Question: I'm developing where I've 'Steps-1' to 'Step-10' which runs sequentially. In my case for step-4 to Step-7, I've to make conditional decision based on which I've execute 'Step-X, Step-Y' and , 'Step-Z' etc.
Ex: Step-4 - Precondition, if 'Step-X' gives any status other than error, then execute 'Step-4', if 'Step-X' failed then execute 'failedStep()' step.
Step-5 - Precondition, if 'Step-Y' gives any status other than error, then execute 'Step-5', if 'Step-Y' failed then execute 'failedStep()' step.
Step-6 - Precondition, if 'Step-Z' gives any status other than error, then execute 'Step-6', if 'Step-z' failed then execute 'failedStep()' step and the 'step-8' to 'step-10'. I'm looking to do all in a single batch job only.
I've developed some code, but it looks like it's not liking the condition.
> Error - The method on(String) is undefined for the type Step
'''
@Configuration
public class JobConfig {
@Autowired
private JobBuilderFactory jobs;
@Autowired
private StepBuilderFactory steps;
@Autowired
private JdbcTemplate jdbcTemplate;
@Bean
public Step step1() {
return steps.get("step1")
.tasklet((StepContribution contribution, ChunkContext chunkContext) -> {
System.out.println("Step1");
return RepeatStatus.FINISHED;
})
.build();
}
@Bean
public Step step2() {
return steps.get("step2")
.tasklet((StepContribution contribution, ChunkContext chunkContext) -> {
System.out.println("step2");
return RepeatStatus.FINISHED;
})
.build();
}
@Bean
public Step step3() {
return steps.get("step3")
.tasklet((StepContribution contribution, ChunkContext chunkContext) -> {
System.out.println("step3");
return RepeatStatus.FINISHED;
})
.build();
}
@Bean
public Step step4() {
return steps.get("step4")
.tasklet((StepContribution contribution, ChunkContext chunkContext) -> {
System.out.println("step4");
return RepeatStatus.FINISHED;
})
.build();
}
@Bean
public Step step5() {
return steps.get("step5")
.tasklet((StepContribution contribution, ChunkContext chunkContext) -> {
System.out.println("step5");
return RepeatStatus.FINISHED;
})
.build();
}
@Bean
public Step stepX() {
return steps.get("stepX")
.tasklet((StepContribution contribution, ChunkContext chunkContext) -> {
System.out.println("step4Check");
// int update = jdbcTemplate.update("Query", "SBC"); // Perform some meaningful DB operations
int update = 1; // To simulate issue locally !
if(update == 1) {
chunkContext.getStepContext().getStepExecution().setExitStatus(new ExitStatus("COMPLETED"));
}else {
chunkContext.getStepContext().getStepExecution().setExitStatus(new ExitStatus("FAILED"));
}
return RepeatStatus.FINISHED;
})
.build();
}
@Bean
public Step stepY() {
return steps.get("stepY")
.tasklet((StepContribution contribution, ChunkContext chunkContext) -> {
System.out.println("step4Check");
// int update = jdbcTemplate.update("Query", "XYZ"); // Perform some meaningful DB operations
int update = 1; // To simulate issue locally !
if(update == 1) {
chunkContext.getStepContext().getStepExecution().setExitStatus(new ExitStatus("COMPLETED"));
}else {
chunkContext.getStepContext().getStepExecution().setExitStatus(new ExitStatus("FAILED"));
}
return RepeatStatus.FINISHED;
})
.build();
}
@Bean
public Step failedStep() {
return steps.get("failedStep")
.tasklet((contribution, chunkContext) -> {
return RepeatStatus.FINISHED;
})
.build();
}
@Bean
public Job job() {
return jobs.get("job")
.start(step1())
.next(step2())
.next(step3())
.next(stepX().on(ExitStatus.FAILED.getExitCode()).to(failedStep())
.from(stepX()).on("*").to(step4())
.from(stepY()).on(ExitStatus.FAILED.getExitCode()).to(failedStep())
.from(stepY()).on("*").to(step5())
.build();
}
}
'''

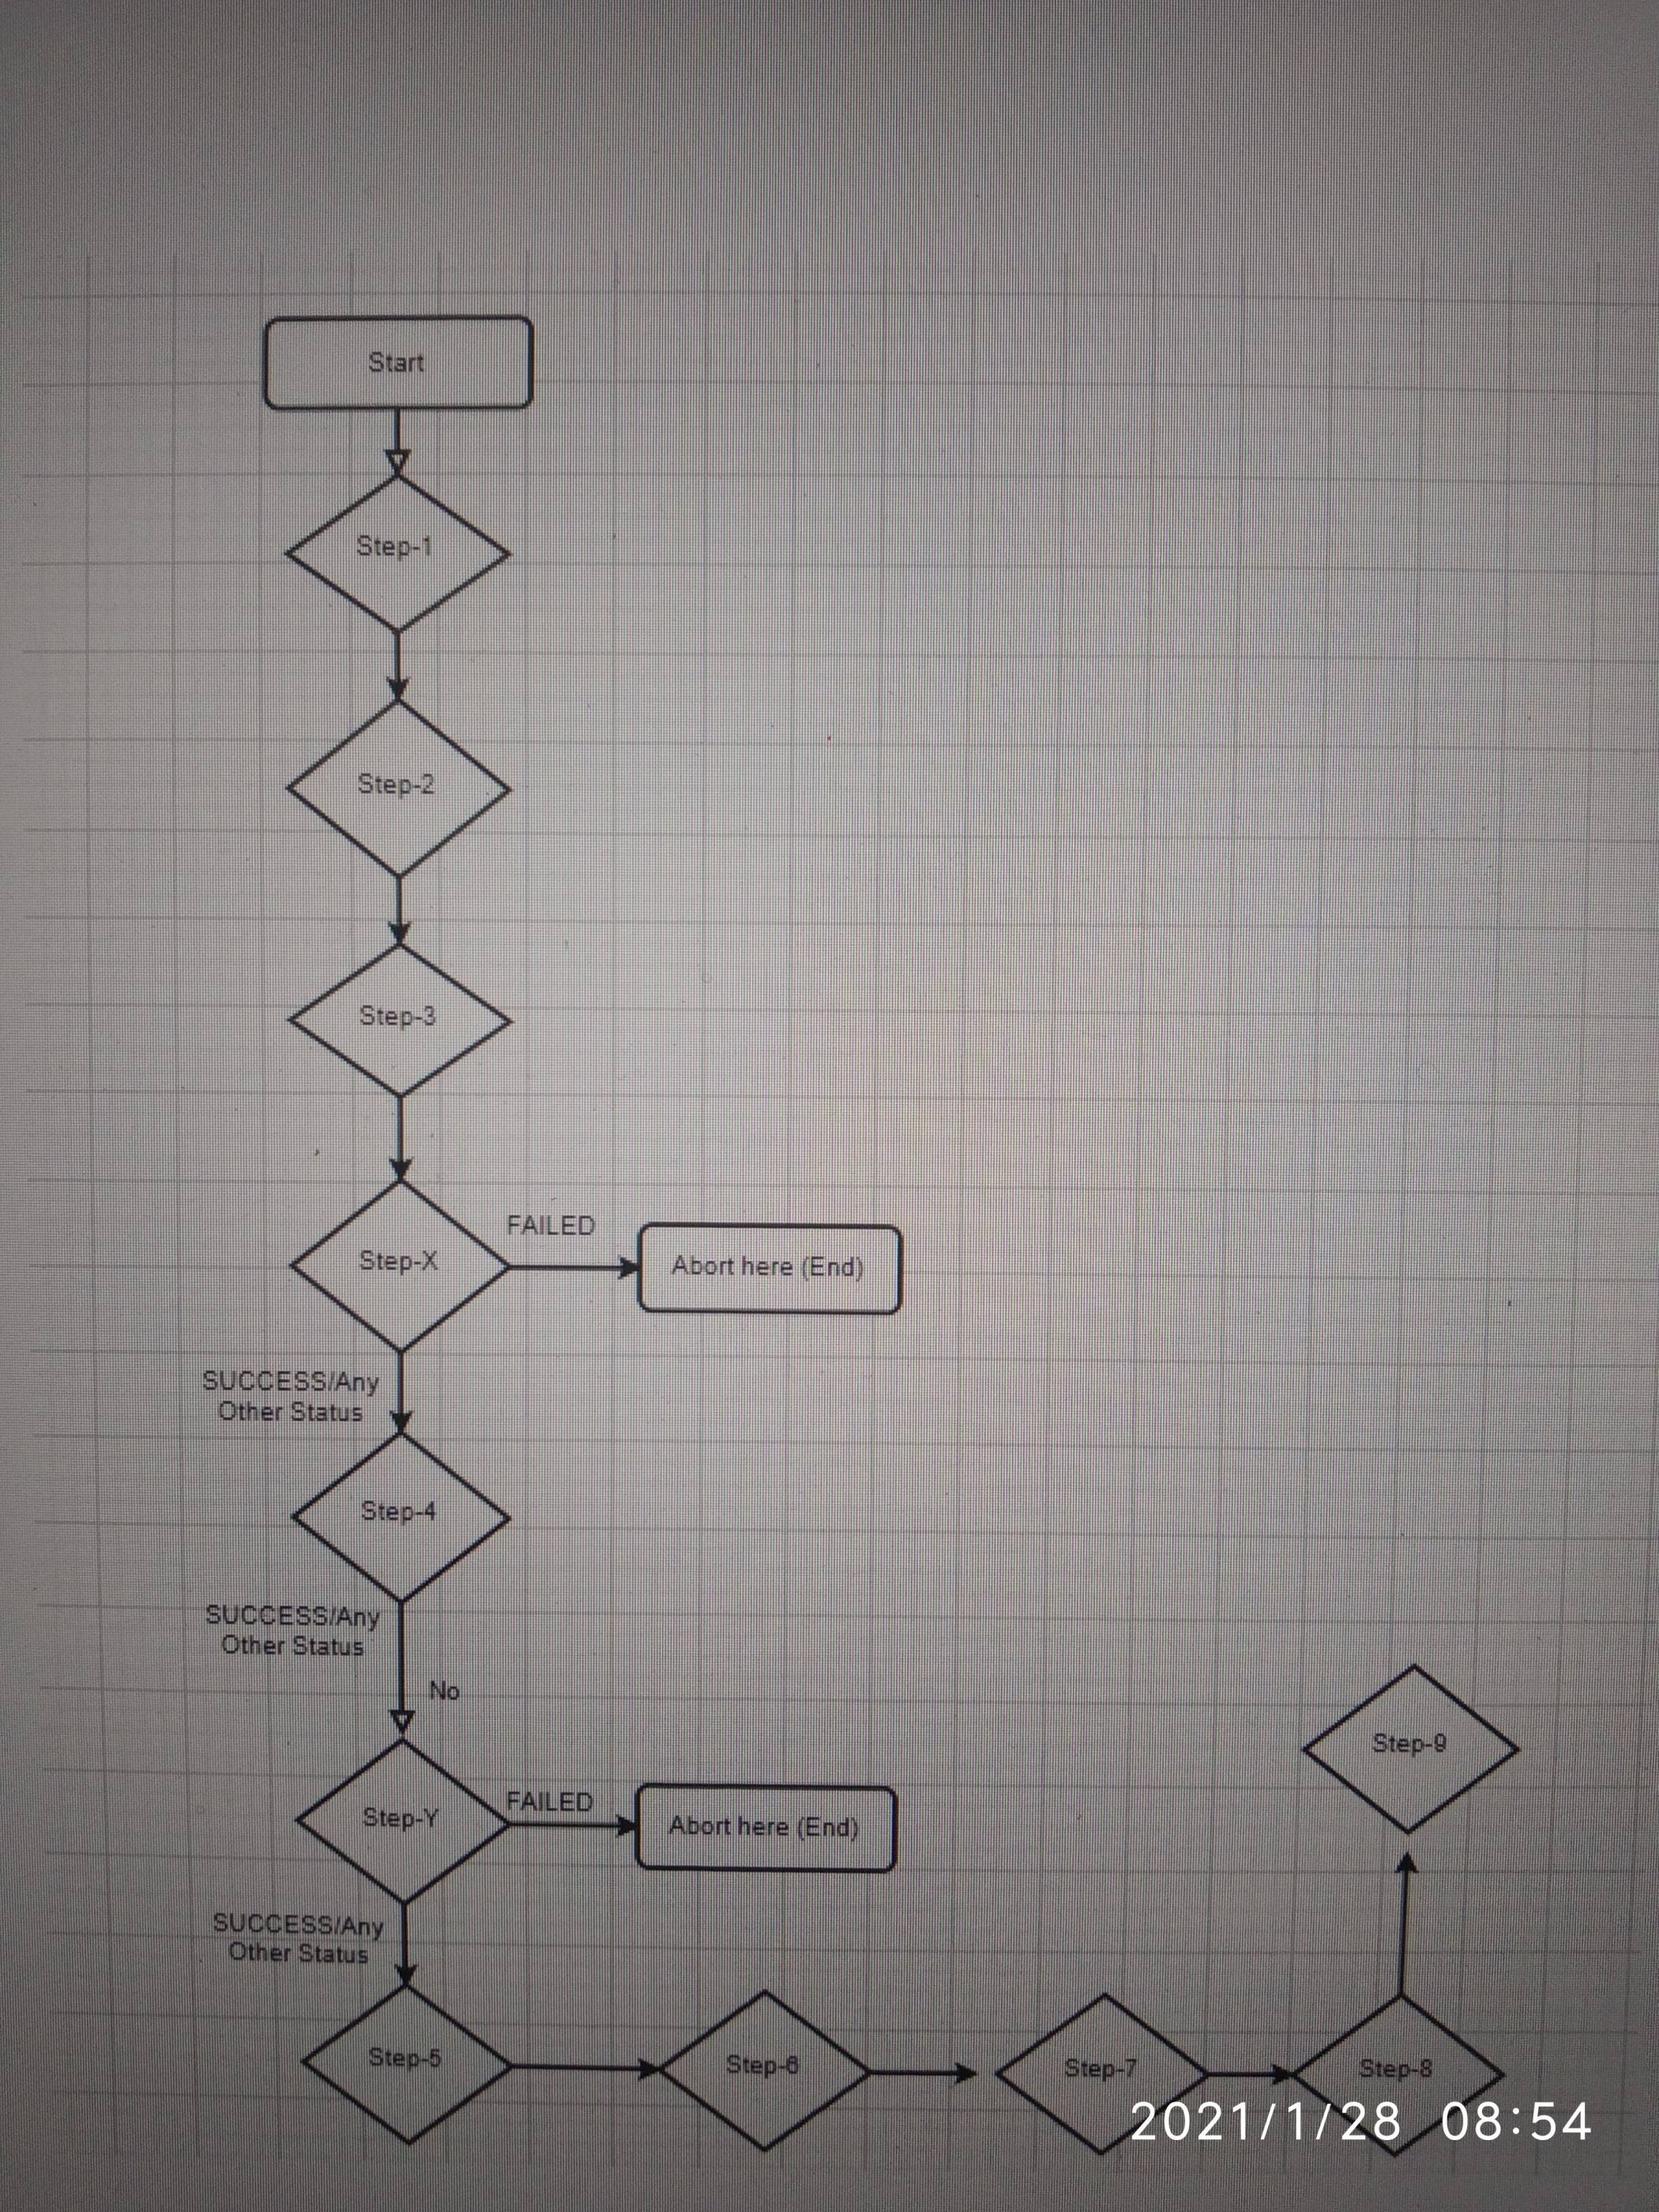
Answer: I was able to solve the issue using following code - This works perfectly fine for me.
'''
@Bean
public Job job() {
return jobs.get("job")
.start(step1())
.next(step2())
.next(step3()).on(ExitStatus.FAILED.getExitCode()).to(failedStep())
.from(step3()).on("*").to(stepX())
.from(stepX()).on(ExitStatus.FAILED.getExitCode()).to(failedStep())
.from(stepX()).on("*").to(step4())
.from(step4()).on(ExitStatus.FAILED.getExitCode()).to(failedStep())
.from(step4()).on("*").to(stepY())
.from(stepY()).on(ExitStatus.FAILED.getExitCode()).to(failedStep())
.from(stepY()).on("*").to(step5())
.next(step6())
.build()
.build();
}
'''
'''
@Bean
public Job job() {
return jobs.get("job")
.start(step1())
.next(step2())
.next(step3())
.next(stepX()).on(ExitStatus.FAILED.getExitCode()).to(failedStep())
.from(stepX()).on("*").to(step4())
.next(stepY()).on(ExitStatus.FAILED.getExitCode()).to(failedStep())
.from(stepY()).on("*").to(step5())
.next(step6())
.build()
.build();
}
'''